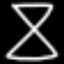
Label: hourglass